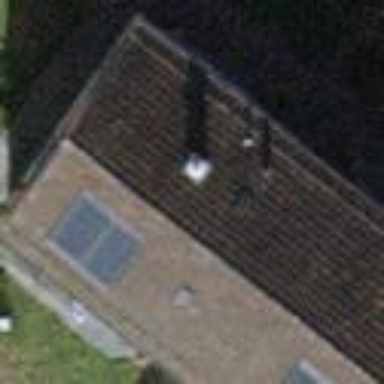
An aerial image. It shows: Semidetached house with gabled roof covered in tiles.